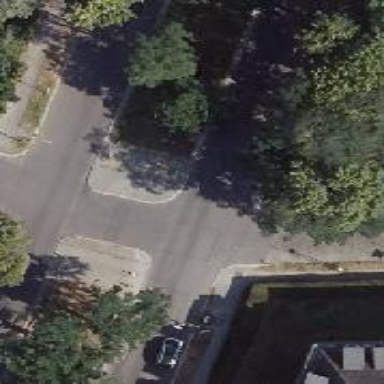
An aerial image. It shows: Secondary road with asphalt surface and sidewalks on both sides.